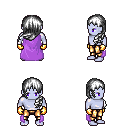
a pixel art fantasy rpg character, male body template, dark elf, purple skin, lavender cape, gold greaves, white left-swept hairstyle, gold gloves, four views (front, back, left, right), 2x2 character sprite sheet, small pixel art, hard edges, no anti-aliasing